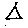
Label: triangle